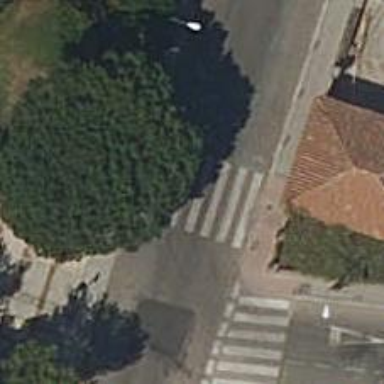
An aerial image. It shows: Marked crossing on the road.